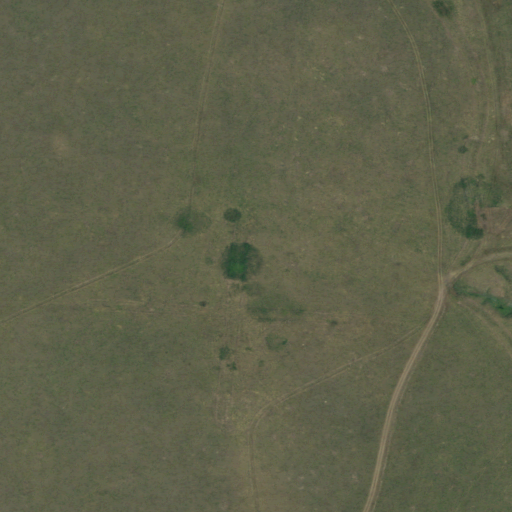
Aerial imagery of bench in South Dakota named Stronghold Table containing only grassland